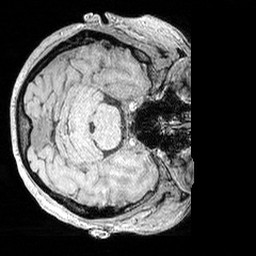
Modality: MP2RAGE
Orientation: axial
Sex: female
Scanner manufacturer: siemens
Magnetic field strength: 3 T
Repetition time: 5 s
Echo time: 0.00292 s